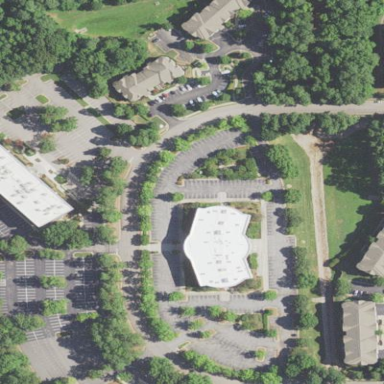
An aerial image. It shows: Parking area with asphalt surface.